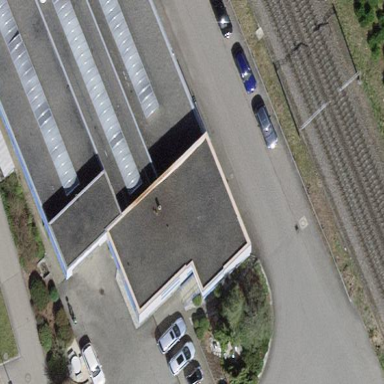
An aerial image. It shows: Industrial building.